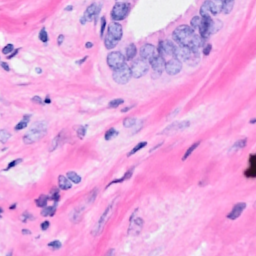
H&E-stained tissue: Breast